Question: I have a webpage where I have 'hr' tags to separate sections in page.
I am applying an image as background to hr tag using css.
The hr tag takes 100% width but image does not occupy entire tag.
How to force image to occupy the entire area occupied by 'hr' tag?
Is there any stretching property available to stretch image end-to-end?
Below is the code:
'''
hr
{
background: url("images/new/edge-top.png") no-repeat scroll 0 0 transparent;
color: transparent;
height: 10px;
margin: 0 auto;
width: auto;
clear: both;
border: 0 none;
display: block;
padding: 0px;
}
'''
Check the resulting image here:

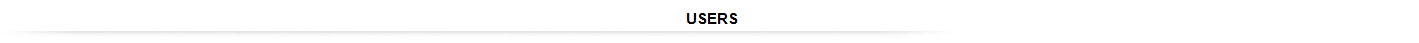
Answer: CSS3 has some new options for that. Try
'''
background-size: x% x%;
'''
Here you can read <URL> for the new background-module.
Note however, that this is very poorly <URL>